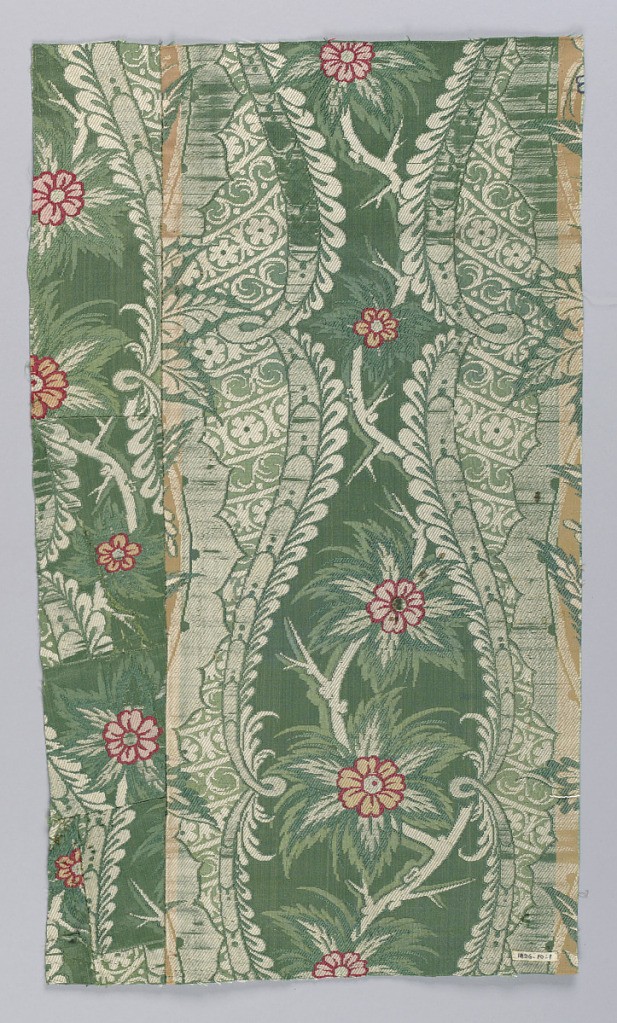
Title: Fragment
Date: late 17th–early 18th century
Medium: silk Technique: compound satin with supplementary weft patterning (brocaded)
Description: Fragment of woven silk showing vertical lace-like pattern with scallops in green and grey with pink and orange flowers on thorny stems. Piece made up of six fragments sewn together.